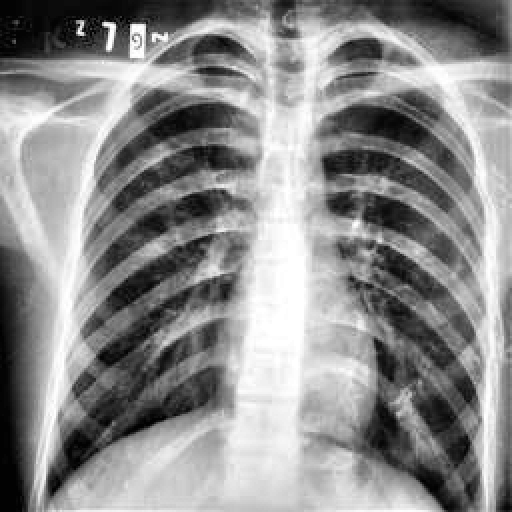
Finding: TUBERCULOSIS